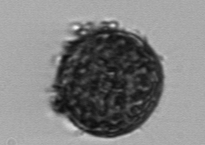
Label: Coscinodiscus